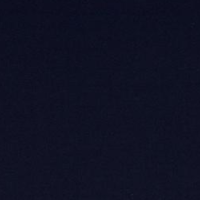
EUNIS habitat code: 14
Species observed at this site:
Oenanthe oenanthe
Gypaetus barbatus
Aegypius monachus
Anthus spinoletta
Linaria cannabina
Phoenicurus ochruros
Fringilla coelebs
Falco tinnunculus
Pyrrhocorax graculus
Aquila chrysaetos
Corvus corax